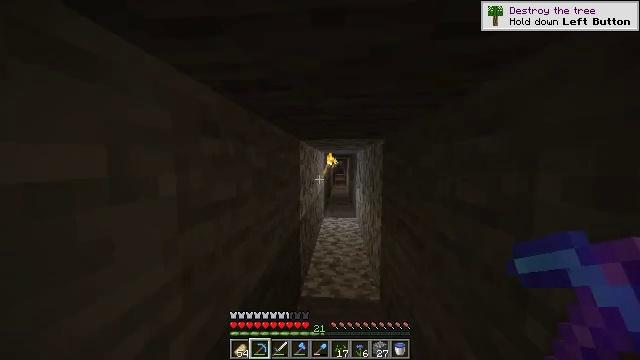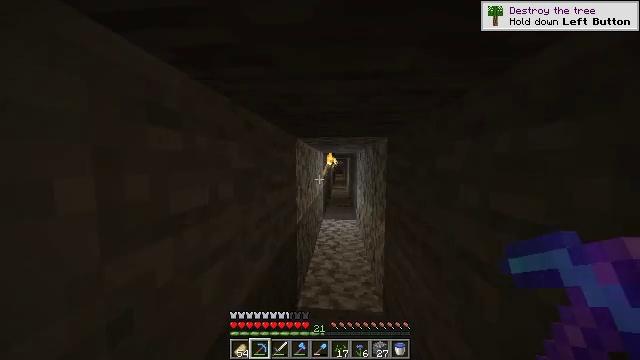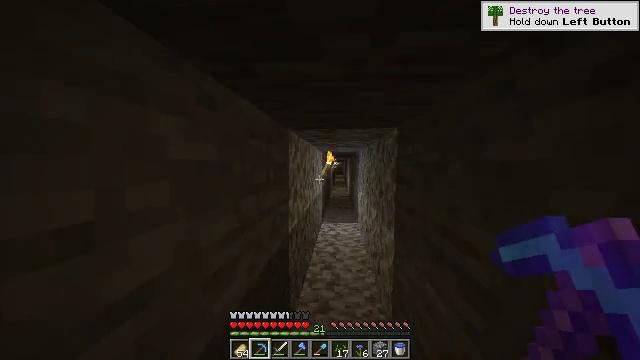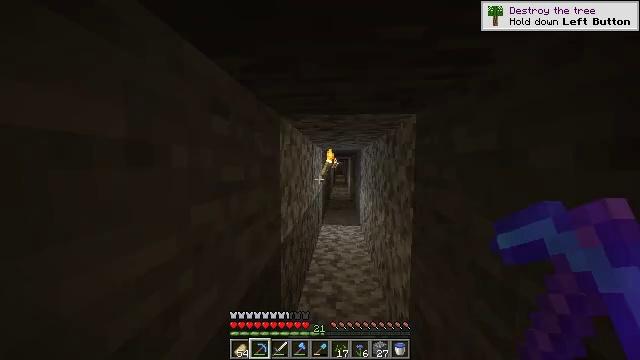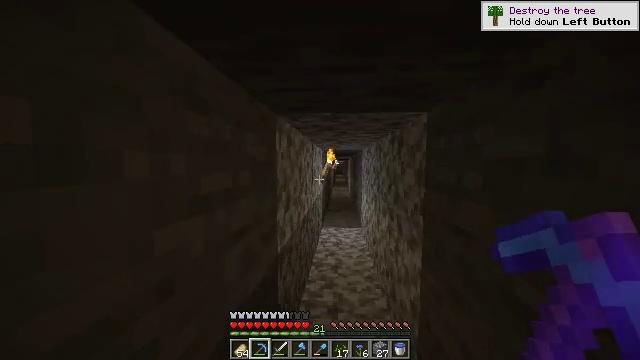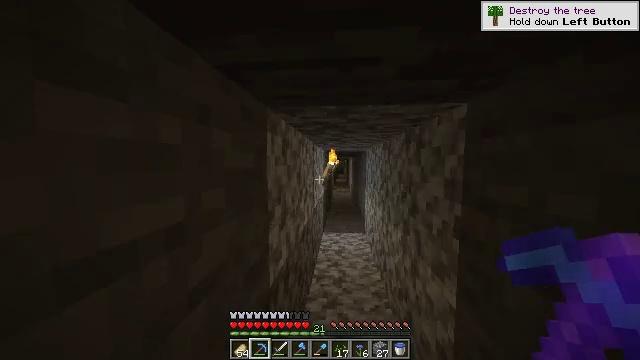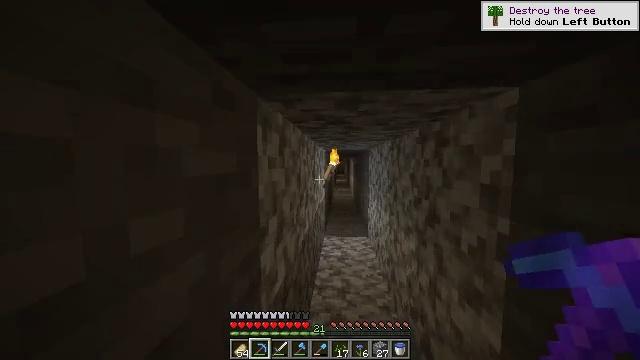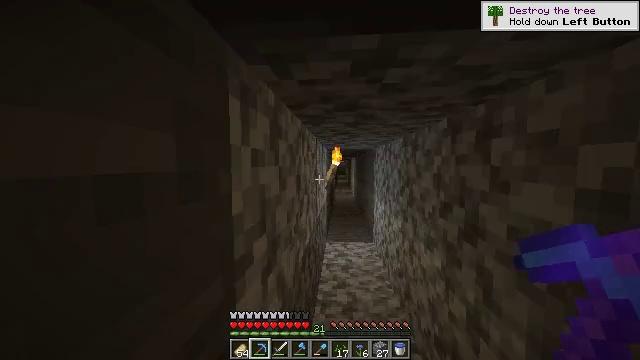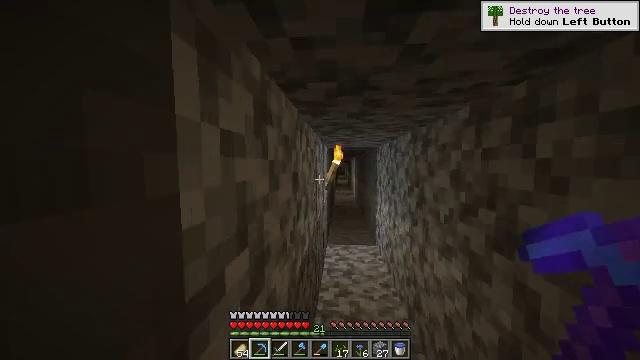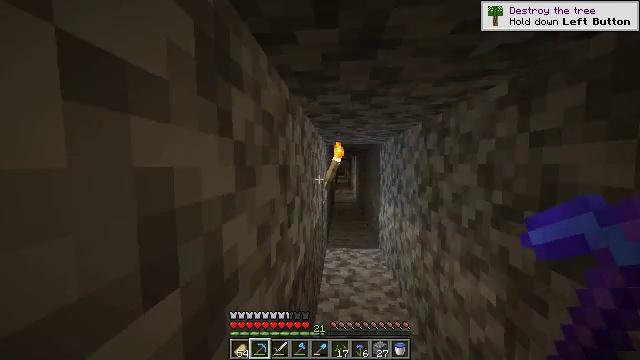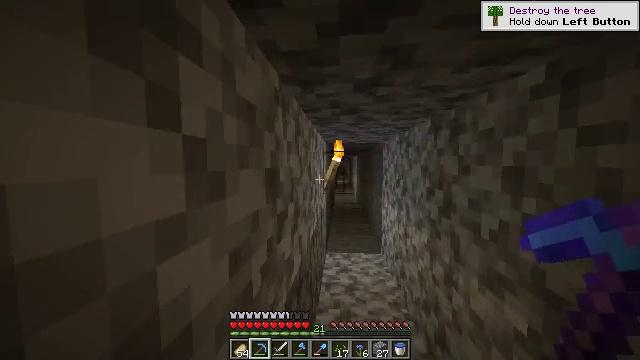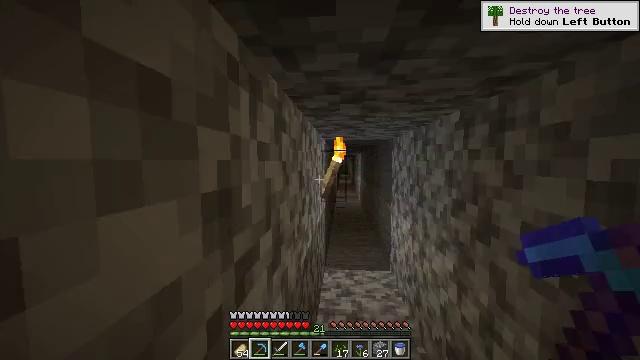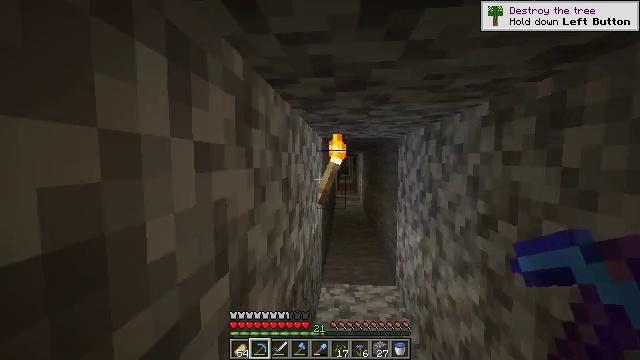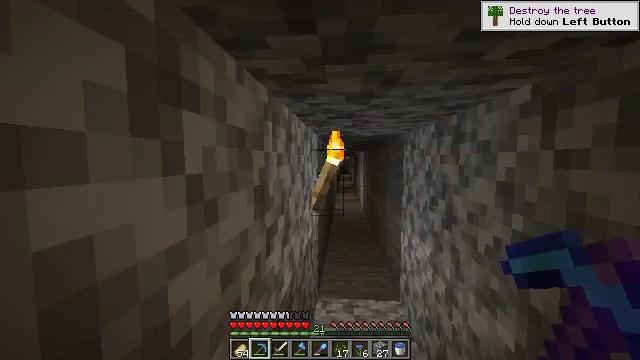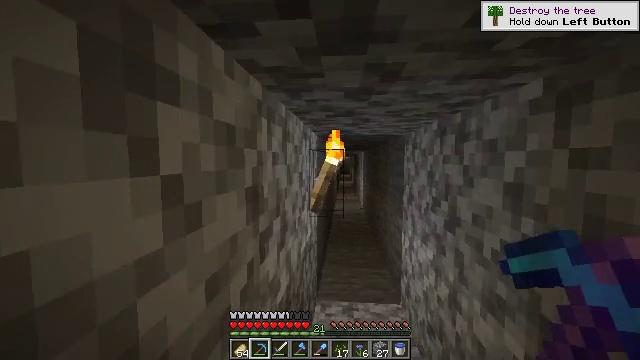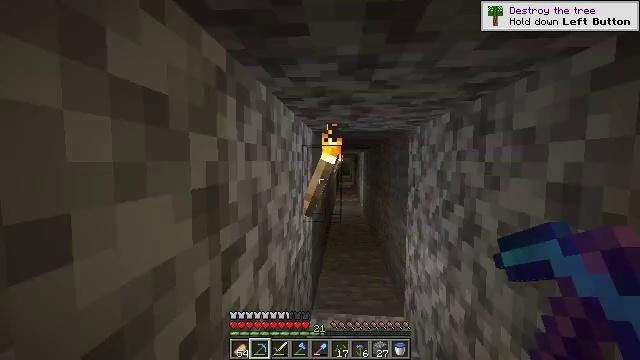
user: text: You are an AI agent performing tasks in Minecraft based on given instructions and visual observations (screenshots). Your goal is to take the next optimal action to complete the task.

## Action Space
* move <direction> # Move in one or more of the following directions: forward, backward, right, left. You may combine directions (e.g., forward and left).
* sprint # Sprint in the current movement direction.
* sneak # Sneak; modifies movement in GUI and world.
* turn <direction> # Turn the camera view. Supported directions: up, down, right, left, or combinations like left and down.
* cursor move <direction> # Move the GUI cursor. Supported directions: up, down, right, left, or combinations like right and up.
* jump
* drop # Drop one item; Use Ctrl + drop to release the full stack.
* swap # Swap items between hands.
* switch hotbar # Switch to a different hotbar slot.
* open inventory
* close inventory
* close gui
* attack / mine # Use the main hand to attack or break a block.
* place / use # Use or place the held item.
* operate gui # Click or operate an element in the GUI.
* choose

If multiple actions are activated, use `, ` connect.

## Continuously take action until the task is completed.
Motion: motion action
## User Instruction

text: Collect coal by mining the ore.
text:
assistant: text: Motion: move forward
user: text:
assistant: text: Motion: move forward, sprint
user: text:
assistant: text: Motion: move forward, sprint
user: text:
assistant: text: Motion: move forward, sprint
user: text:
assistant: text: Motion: move forward
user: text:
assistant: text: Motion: move forward
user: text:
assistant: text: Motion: move forward
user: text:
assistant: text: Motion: move forward
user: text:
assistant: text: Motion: move forward
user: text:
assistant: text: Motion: move forward
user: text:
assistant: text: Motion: move forward
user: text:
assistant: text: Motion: move forward
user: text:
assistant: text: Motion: move forward
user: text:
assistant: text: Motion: move forward
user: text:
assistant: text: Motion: move forward
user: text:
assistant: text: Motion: move forward
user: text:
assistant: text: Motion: move forward
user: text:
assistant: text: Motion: move forward, sprint
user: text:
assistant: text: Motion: move forward, sprint
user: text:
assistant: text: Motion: move forward, sprint
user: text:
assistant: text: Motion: move forward, turn right and down
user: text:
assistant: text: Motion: move forward, turn right
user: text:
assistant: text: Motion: move forward
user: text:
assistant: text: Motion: move forward
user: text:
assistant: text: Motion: move forward
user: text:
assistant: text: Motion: move forward, sprint
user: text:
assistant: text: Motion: move forward, sprint
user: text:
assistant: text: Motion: move forward, sprint
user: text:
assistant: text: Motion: move forward, sprint
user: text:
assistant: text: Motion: move forward